Question: I want to make a horizontal section, like 'Quora.com'

Here is what I come up with
'''
<div class="out-wrapper">
<div class="inner-wrapper">
<% 6.times do %>
<a class="nav-link pull-left" href="#">Nav 1</a>
<% end %>
</div>
</div>
.out-wrapper{
overflow-x: scroll;
.inner-wrapper{
/* width: 600px; */
.nav-link{
padding: 10px;
}
}
}
'''
<URL>
I can only create a 'horizontal scroll' if I set the 'width' to a fixed value.
How can I do this without specify a fixed value? Like 'width: overall-width-of-children'
So the width would automatically be the sum width of its all elements
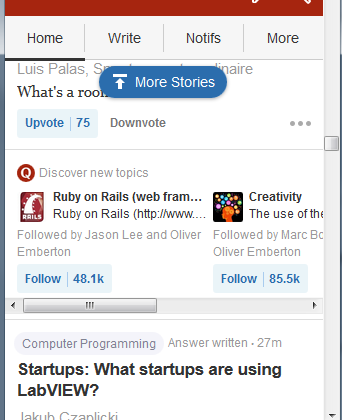
Answer: The browser will wrap elements into new line if they extend beyond the right edge so the width of the parent element will be 100% (max). To avoid this you have two solutions:
<URL>
'''
.out-wrapper {
overflow-x: scroll;
}
.out-wrapper .inner-wrapper {
white-space: nowrap;
}
.out-wrapper .inner-wrapper .nav-link {
display: inline-block;
padding: 10px;
letter-spacing: 2em; /* for demonstration */
}
'''
'''
<div class="out-wrapper">
<div class="inner-wrapper">
<a class="nav-link" href="#">Nav 1</a>
<a class="nav-link" href="#">Nav 1</a>
<a class="nav-link" href="#">Nav 1</a>
<a class="nav-link" href="#">Nav 1</a>
<a class="nav-link" href="#">Nav 1</a>
</div>
</div>
'''
<URL>
'''
.out-wrapper {
overflow-x: scroll;
}
.out-wrapper .inner-wrapper {
display: table;
}
.out-wrapper .inner-wrapper .nav-link {
display: table-cell;
white-space: nowrap;
padding: 10px;
letter-spacing: 2em; /* for demonstration */
}
'''
'''
<div class="out-wrapper">
<div class="inner-wrapper">
<a class="nav-link" href="#">Nav 1</a>
<a class="nav-link" href="#">Nav 1</a>
<a class="nav-link" href="#">Nav 1</a>
<a class="nav-link" href="#">Nav 1</a>
<a class="nav-link" href="#">Nav 1</a>
</div>
</div>
'''